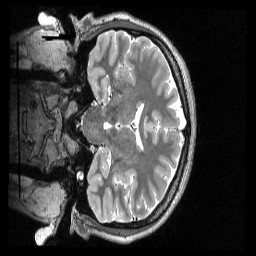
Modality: T2w
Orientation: coronal
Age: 19
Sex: female
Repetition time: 3.2 s
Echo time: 0.563 s